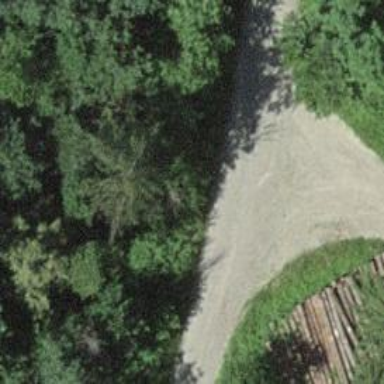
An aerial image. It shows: Track with grade 3 tracktype.